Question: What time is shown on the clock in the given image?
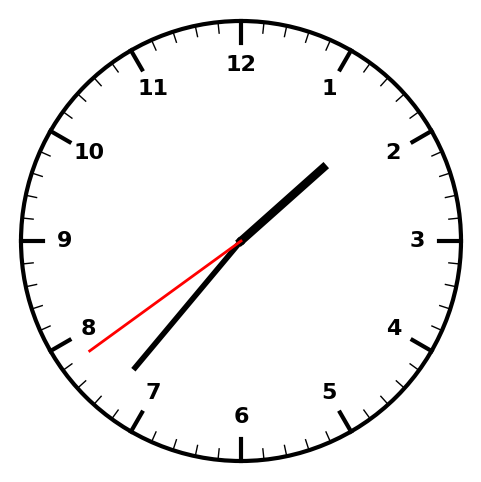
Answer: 01:36:39